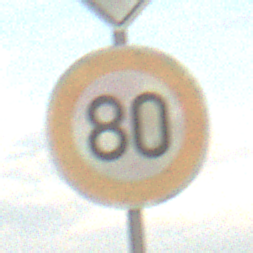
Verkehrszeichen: Geschwindigkeit80
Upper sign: EndeVorfahrtsstrasse
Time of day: SunriseSunset
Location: Outdoor (RoadRail)
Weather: PartlyCloudy
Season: NotSpecified
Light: Natural